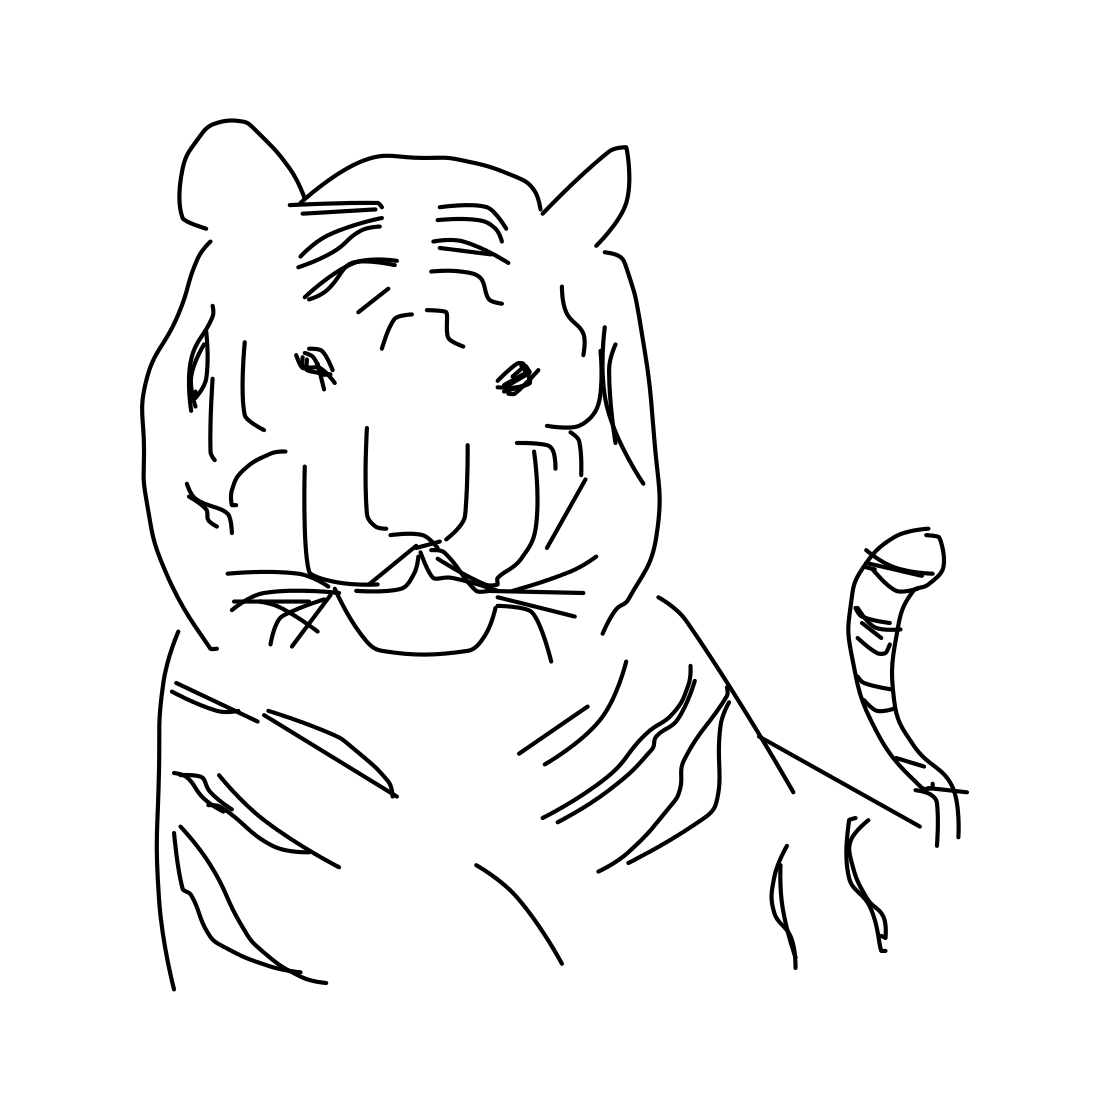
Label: tiger